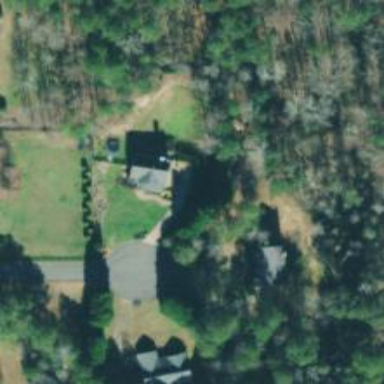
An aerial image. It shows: Driveway.